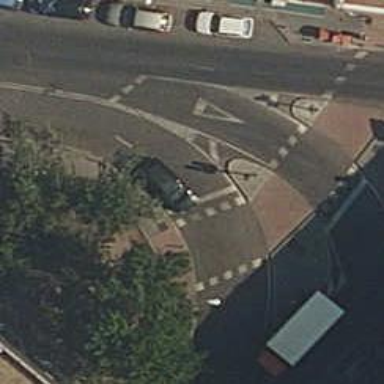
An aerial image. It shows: Crossing equipped with traffic signals. It is zebra crossing.